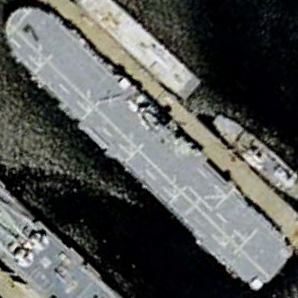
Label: assault